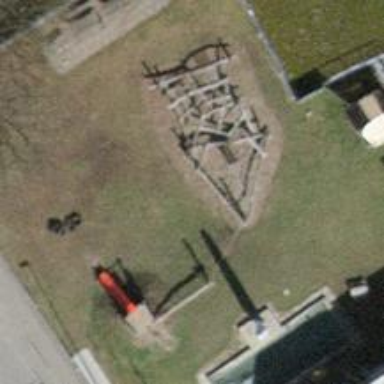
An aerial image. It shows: Playground area for leisure land.